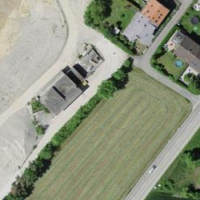
EUNIS habitat code: 24
Species observed at this site:
Cornus sanguinea